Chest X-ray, AP view. Patient: 62 years old, sex M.
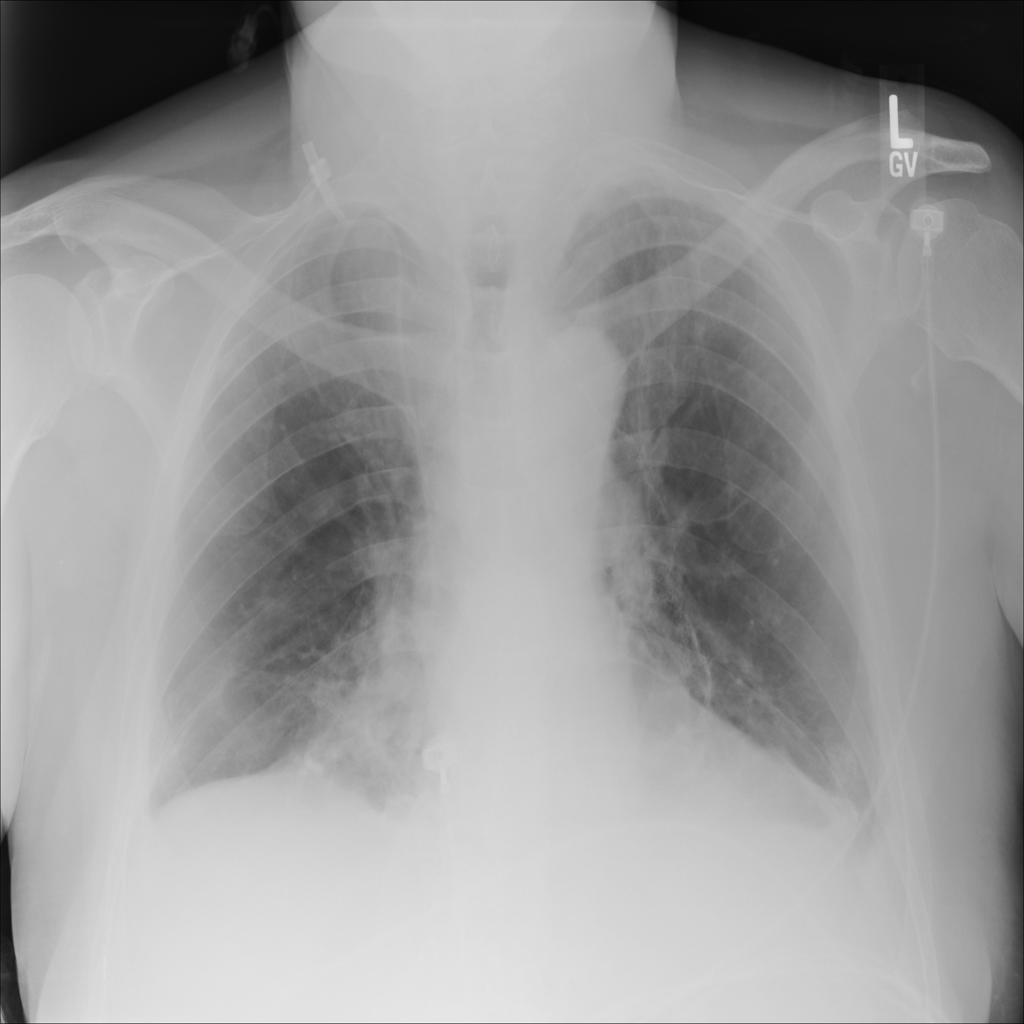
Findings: No Finding